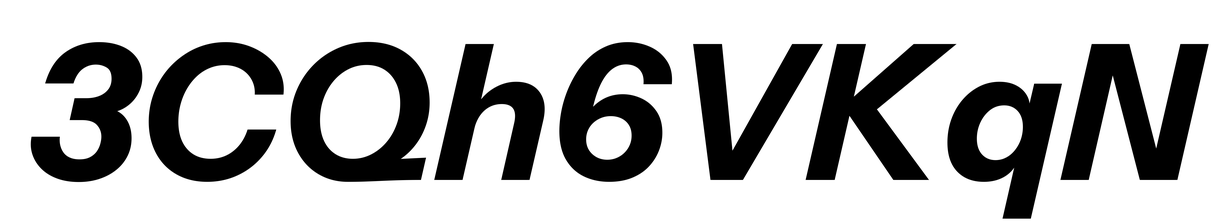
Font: InstrumentSans-Italic_Bold_Italic